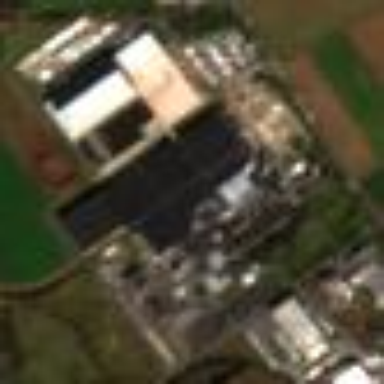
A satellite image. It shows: Industrial area.